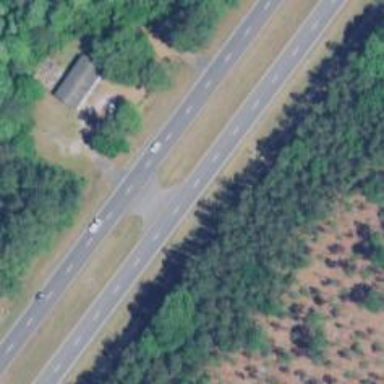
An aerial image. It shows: Asphalt trunk highway.